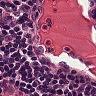
Metastatic tissue present: no